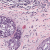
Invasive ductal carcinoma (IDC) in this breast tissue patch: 0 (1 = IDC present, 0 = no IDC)